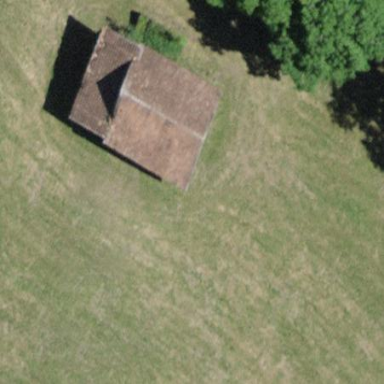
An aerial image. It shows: Barn.